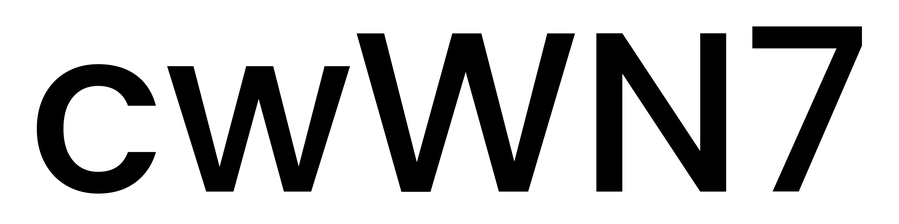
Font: Poppins-Medium